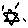
Label: star